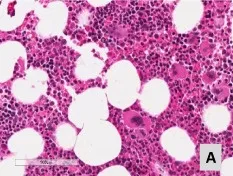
Evolution of bone marrow histology from 1994 to 2019. In 1994, MPN in chronic phase with ET morphology: normocellular bone marrow with enlarged megakaryocytes with hyperlobulated nuclei.
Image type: pathology (h&e)